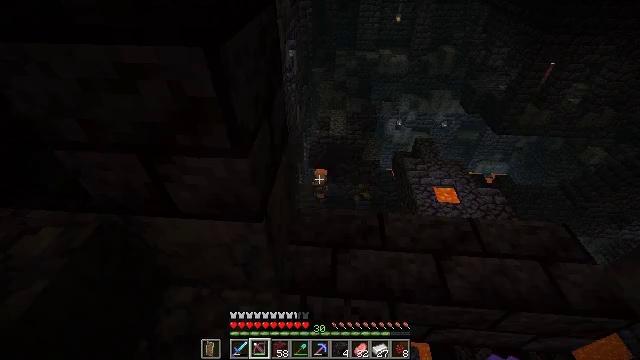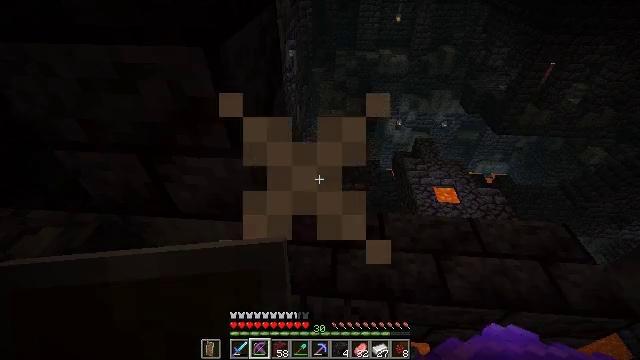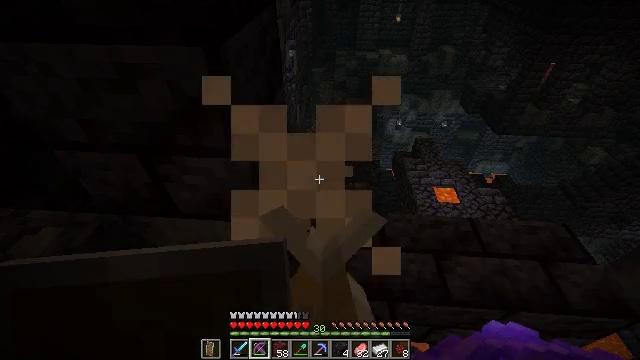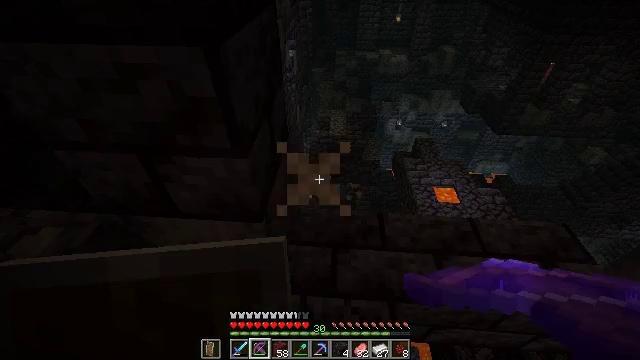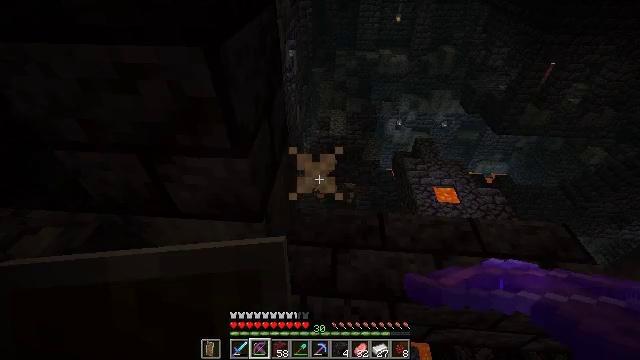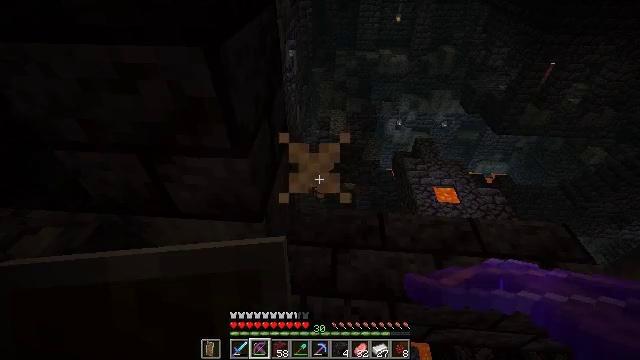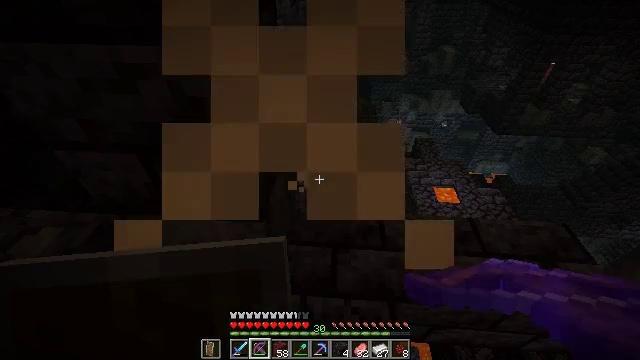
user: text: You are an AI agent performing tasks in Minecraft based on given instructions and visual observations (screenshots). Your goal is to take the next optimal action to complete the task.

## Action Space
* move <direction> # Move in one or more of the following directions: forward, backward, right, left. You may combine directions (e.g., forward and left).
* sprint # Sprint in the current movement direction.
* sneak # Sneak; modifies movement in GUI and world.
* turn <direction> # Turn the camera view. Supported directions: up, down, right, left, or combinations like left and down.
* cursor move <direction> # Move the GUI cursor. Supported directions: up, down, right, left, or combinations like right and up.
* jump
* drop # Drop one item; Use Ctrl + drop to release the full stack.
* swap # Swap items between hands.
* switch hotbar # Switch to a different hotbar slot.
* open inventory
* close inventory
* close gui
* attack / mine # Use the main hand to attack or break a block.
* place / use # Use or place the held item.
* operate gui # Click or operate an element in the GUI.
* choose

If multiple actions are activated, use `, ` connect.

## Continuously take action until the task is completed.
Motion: motion action
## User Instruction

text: Kill a piglin brute.
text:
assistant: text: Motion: sneak
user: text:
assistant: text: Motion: sneak
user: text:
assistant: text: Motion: sneak
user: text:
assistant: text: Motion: sneak
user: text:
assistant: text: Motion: sneak
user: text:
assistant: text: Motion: sneak
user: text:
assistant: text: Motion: sneak